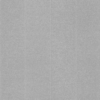
Label: dusty